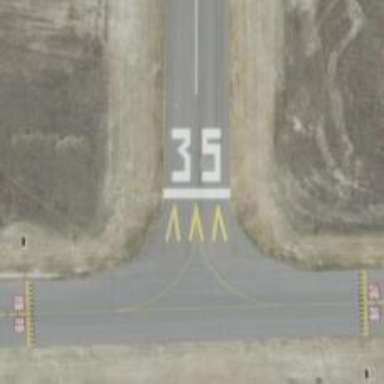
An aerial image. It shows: Displaced threshold runway at the airport.